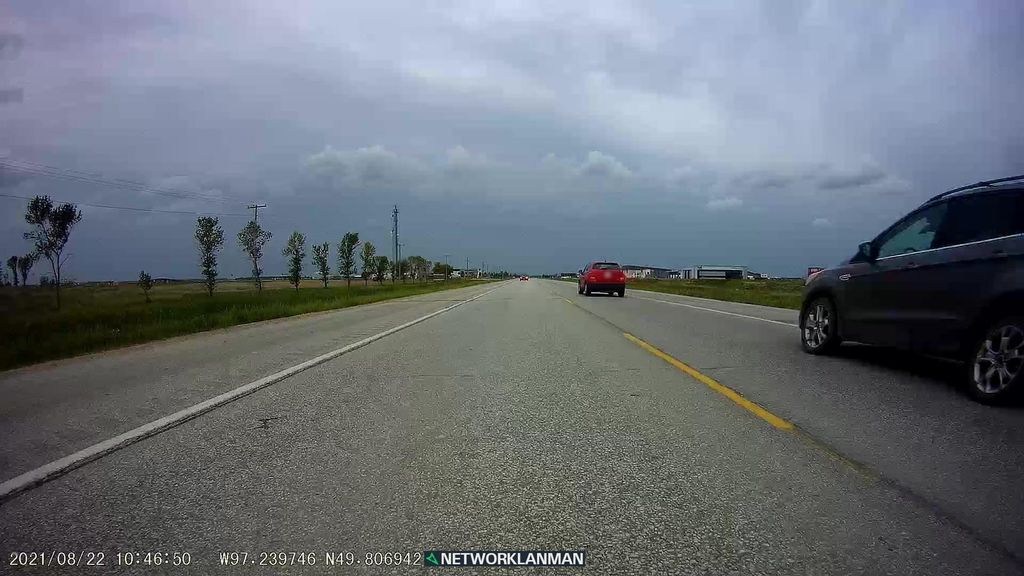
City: winnipeg